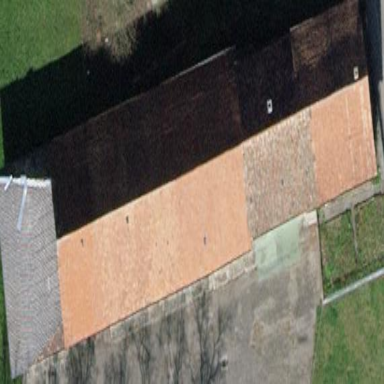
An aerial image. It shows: Gabled roof farm building.